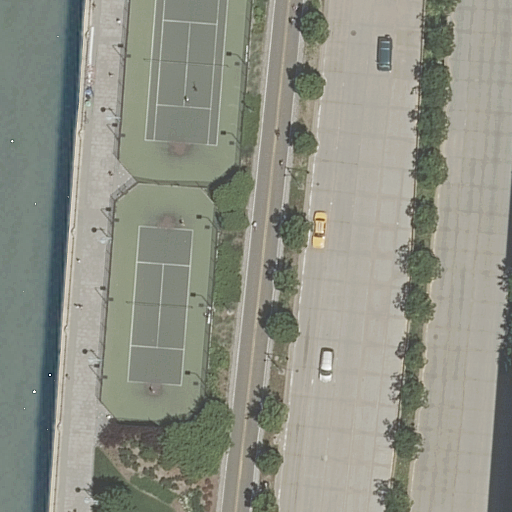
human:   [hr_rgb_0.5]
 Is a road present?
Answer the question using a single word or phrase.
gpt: yes

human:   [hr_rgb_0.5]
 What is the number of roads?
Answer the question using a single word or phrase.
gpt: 4

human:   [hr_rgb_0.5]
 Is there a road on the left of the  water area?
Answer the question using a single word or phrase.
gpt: no

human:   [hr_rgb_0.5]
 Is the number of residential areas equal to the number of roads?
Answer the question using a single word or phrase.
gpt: no

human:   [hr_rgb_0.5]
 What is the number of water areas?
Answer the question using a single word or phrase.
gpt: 1

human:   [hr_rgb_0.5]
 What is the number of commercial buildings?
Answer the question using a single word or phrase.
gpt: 0

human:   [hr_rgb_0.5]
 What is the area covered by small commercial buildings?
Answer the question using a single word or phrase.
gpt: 0m2

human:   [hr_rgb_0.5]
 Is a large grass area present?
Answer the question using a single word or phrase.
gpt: no

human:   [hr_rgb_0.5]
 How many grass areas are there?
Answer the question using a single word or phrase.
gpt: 3

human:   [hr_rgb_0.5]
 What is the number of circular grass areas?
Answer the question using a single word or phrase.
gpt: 0

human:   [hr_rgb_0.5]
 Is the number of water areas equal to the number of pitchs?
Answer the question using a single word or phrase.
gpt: no

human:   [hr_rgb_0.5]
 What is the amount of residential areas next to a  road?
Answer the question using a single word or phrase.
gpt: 1

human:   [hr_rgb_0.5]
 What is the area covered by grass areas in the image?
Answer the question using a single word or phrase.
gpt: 878m2

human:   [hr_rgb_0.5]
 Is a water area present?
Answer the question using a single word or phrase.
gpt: yes

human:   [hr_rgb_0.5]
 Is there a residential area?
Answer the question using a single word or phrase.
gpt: yes

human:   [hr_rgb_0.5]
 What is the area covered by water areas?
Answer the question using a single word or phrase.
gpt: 1328m2

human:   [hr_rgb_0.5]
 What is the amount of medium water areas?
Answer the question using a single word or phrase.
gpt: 0

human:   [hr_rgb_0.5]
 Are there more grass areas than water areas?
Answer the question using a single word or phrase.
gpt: yes

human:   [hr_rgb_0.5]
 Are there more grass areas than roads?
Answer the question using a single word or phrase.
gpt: no

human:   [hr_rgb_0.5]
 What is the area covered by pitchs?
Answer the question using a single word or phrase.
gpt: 1982m2

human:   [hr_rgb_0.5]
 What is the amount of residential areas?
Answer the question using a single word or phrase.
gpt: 1

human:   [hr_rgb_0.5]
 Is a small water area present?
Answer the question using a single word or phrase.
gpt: no

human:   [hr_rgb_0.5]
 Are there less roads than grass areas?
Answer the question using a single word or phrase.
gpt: no

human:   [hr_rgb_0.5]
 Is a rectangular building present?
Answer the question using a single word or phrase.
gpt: no

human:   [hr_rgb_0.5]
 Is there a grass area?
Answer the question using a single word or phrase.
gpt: yes

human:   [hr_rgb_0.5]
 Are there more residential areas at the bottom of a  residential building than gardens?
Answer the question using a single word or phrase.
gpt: no

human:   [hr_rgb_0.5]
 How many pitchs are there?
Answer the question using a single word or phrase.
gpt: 2

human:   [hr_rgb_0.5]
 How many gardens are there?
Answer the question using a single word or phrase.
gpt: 1

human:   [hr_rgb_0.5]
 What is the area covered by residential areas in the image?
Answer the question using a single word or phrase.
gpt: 10612m2

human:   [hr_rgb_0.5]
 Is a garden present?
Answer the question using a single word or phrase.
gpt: yes

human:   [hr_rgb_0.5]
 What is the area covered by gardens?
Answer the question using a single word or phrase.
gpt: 341m2

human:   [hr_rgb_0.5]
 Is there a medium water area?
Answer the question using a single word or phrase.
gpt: no

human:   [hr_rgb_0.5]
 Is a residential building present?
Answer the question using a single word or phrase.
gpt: no

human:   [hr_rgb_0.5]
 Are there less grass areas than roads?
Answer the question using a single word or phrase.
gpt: yes

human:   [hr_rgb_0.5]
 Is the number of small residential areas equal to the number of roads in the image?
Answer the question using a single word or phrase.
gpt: no

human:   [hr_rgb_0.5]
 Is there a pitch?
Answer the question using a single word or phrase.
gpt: yes

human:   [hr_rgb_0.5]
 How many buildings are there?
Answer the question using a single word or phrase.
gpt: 0

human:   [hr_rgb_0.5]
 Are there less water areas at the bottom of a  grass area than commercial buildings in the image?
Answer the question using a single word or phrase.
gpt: no

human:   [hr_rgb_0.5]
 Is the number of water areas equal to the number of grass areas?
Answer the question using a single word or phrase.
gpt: no

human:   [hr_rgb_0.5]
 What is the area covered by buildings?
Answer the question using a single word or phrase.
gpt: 0m2

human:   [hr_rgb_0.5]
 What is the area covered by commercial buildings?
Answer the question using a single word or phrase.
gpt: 0m2

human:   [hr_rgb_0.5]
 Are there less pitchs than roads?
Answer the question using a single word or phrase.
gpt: yes

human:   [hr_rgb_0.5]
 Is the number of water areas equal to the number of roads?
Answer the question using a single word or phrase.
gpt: no

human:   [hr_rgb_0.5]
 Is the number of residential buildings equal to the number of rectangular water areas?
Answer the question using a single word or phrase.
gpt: no

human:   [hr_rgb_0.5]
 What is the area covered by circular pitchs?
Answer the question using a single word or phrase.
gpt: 0m2

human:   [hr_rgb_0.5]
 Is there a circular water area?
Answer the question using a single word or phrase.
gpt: no

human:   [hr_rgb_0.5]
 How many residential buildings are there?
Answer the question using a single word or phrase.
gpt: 0

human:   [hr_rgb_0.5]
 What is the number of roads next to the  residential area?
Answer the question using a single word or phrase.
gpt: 4

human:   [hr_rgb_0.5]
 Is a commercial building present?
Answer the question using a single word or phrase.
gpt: no

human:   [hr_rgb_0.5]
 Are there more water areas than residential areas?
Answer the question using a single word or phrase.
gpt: no

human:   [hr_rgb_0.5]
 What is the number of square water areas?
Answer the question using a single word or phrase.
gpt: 0

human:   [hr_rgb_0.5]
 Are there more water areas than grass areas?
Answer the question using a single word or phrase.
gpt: no

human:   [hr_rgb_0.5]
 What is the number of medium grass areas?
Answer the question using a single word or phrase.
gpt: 3

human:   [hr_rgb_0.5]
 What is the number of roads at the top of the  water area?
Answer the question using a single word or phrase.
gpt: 0

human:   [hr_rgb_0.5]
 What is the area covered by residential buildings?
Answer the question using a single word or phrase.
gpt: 0m2

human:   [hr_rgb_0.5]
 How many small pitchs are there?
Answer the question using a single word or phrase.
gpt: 0

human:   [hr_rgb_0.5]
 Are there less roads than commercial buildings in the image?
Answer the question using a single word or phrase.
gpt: no

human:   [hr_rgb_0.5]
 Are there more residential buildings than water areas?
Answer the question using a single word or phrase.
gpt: no

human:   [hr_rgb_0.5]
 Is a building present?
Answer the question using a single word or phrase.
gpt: no

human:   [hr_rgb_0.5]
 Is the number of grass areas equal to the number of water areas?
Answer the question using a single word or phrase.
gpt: no

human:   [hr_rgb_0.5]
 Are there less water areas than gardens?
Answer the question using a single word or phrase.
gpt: no

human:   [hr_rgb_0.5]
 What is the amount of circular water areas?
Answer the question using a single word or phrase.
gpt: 0

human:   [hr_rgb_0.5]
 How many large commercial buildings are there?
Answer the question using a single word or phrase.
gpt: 0

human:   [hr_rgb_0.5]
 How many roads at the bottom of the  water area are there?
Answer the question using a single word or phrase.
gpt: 0